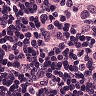
Metastatic tissue present: yes